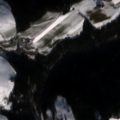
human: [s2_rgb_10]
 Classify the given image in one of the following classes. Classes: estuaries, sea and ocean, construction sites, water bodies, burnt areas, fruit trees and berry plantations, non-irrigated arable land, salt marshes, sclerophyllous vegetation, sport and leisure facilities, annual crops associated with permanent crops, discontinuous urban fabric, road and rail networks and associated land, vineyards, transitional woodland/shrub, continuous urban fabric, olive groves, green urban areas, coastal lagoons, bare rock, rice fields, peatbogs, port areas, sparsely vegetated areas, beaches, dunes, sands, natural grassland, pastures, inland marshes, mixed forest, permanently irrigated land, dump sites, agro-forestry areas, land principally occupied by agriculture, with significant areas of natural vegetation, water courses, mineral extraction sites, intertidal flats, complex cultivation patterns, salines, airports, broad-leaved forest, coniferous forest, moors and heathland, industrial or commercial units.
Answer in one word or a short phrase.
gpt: pastures, complex cultivation patterns, coniferous forest, mixed forest